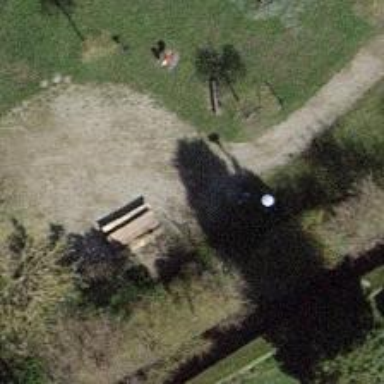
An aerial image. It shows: Picnic table located in leisure land area.